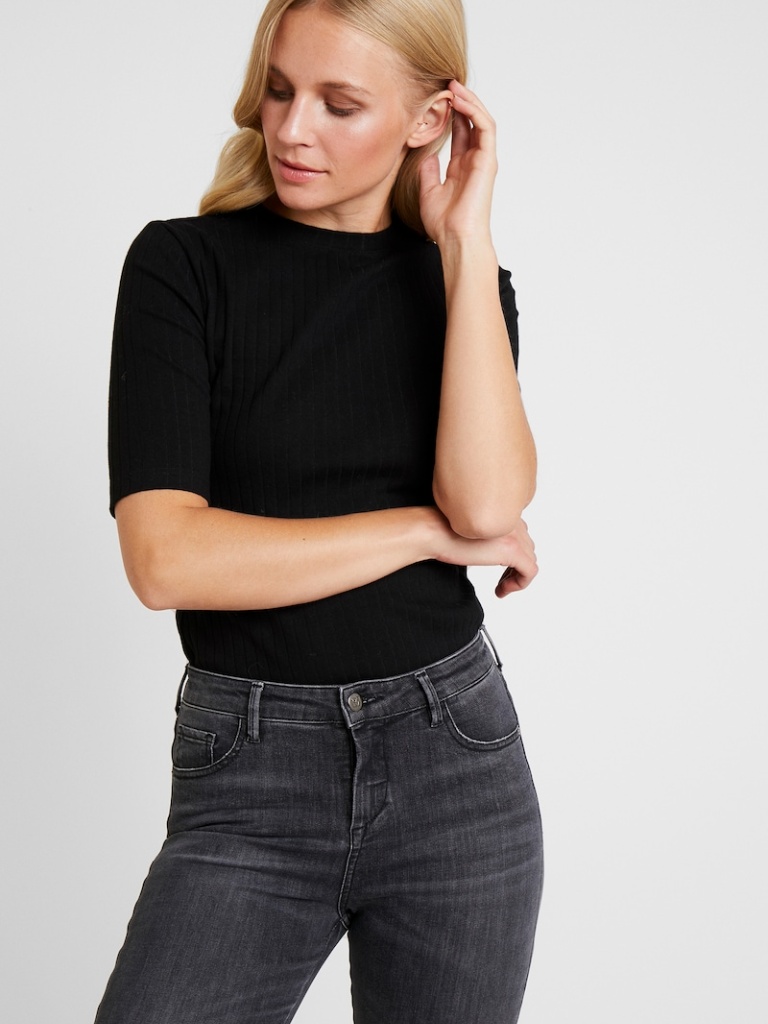
cotton tight short sleeve hip length Fully Tucked in crew t-shirt